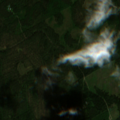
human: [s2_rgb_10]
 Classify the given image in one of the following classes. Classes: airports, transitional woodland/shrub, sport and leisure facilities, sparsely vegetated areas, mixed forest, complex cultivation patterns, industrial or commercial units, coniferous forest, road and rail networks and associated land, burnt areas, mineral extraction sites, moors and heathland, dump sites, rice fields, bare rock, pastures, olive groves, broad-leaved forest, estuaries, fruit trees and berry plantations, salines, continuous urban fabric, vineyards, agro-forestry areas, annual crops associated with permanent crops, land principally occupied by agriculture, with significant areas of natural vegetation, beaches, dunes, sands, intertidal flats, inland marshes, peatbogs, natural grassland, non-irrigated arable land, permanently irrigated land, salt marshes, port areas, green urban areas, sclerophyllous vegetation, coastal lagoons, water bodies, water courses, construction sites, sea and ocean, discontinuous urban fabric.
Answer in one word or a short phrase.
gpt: coniferous forest, transitional woodland/shrub